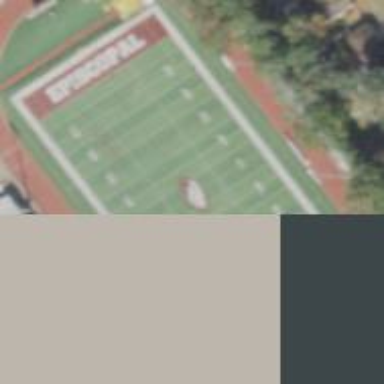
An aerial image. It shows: Pitch for American football.